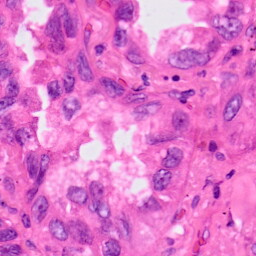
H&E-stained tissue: Lung